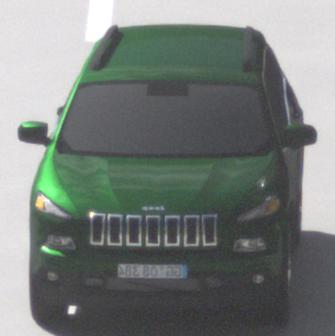
Make: Jeep
Model: Cherokee 3.2 V6 Pentastar
Detailed model: Cherokee (KL)
Model produced from: 2014/07
Model produced until: 2015/07
Doors: 5
Color: green
Road condition: dry road
Daytime: morning or afternoon
Contrast: high contrast